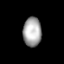
Tissue: lung
Cell type: Endothelial cells
Senescence score: 0.6154
Nuclear area (px): 528
Mean DAPI intensity: 166.373